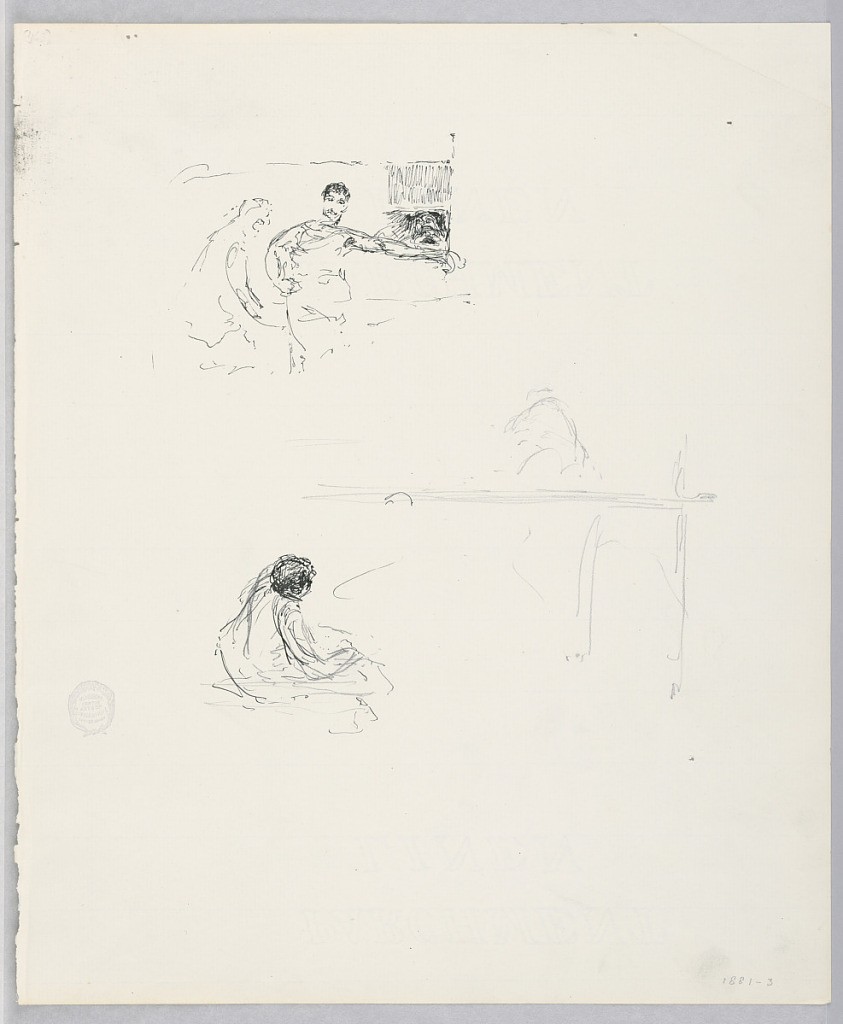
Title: Man
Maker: Robert Frederick Blum, American, 1857–1903
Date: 1881–1883
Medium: Graphite, ink on laid paper
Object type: Drawing
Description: Partial sketches of a male figure.